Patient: sex F, age 56
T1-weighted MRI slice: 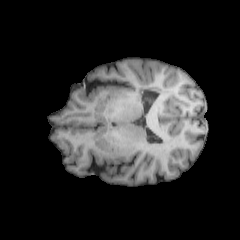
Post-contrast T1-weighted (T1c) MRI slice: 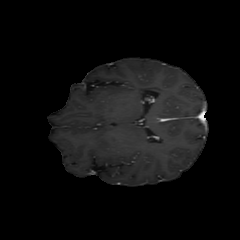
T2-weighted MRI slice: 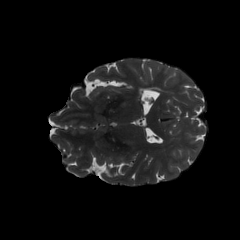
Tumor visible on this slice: no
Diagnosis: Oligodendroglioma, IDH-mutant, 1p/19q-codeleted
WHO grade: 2